Question: I am using the <URL> release v2. I'm trying to show 3 bars, with data taken from the database.
Unfortunately, instead of seeing 3 bars with their data, viewing them with the same result. See the screenshot. Thanks for your help.
'''
int [] x = {1,2,3};
Cursor c = db.rawQuery(sql, null);
int count = c.getCount();
float value1 ;
float value2 ;
float value3 ;
String[] mesi = new String[count];
for(int n=0; n<count; n++) {
c.moveToNext();
mesi[n]= c.getString(0);
value1 = c.getFloat(1);
value2 = c.getFloat(2);
value3 = c.getFloat(3);
ArrayList<String> xVals = new ArrayList<String>();
for (int i = 0; i <x.length; i++) {
xVals.add(x.length + " " + mChart.getUnit());
}
ArrayList<BarEntry> yVals1 = new ArrayList<BarEntry>();
ArrayList<BarEntry> yVals2 = new ArrayList<BarEntry>();
ArrayList<BarEntry> yVals3 = new ArrayList<BarEntry>();
for (int i = 0; i < x.length; i++) {
yVals1.add(new BarEntry(value1, i));
}
for (int i = 0; i < x.length; i++) {
yVals2.add(new BarEntry(value2, i));
}
for (int i = 0; i < x.length; i++) {
yVals3.add(new BarEntry(value3, i));
}
// create 3 datasets with different types
BarDataSet set1 = new BarDataSet(yVals1, "Company A");
set1.setColor(Color.rgb(104, 241, 175));
BarDataSet set2 = new BarDataSet(yVals2, "Company B");
set2.setColor(Color.rgb(164, 228, 251));
BarDataSet set3 = new BarDataSet(yVals3, "Company C");
set3.setColor(Color.rgb(242, 247, 158));
ArrayList<BarDataSet> dataSets = new ArrayList<BarDataSet>();
dataSets.add(set1);
dataSets.add(set2);
dataSets.add(set3);
BarData data = new BarData(xVals, dataSets);
// add space between the dataset groups in percent of bar-width
data.setGroupSpace(0);
mChart.setData(data);
mChart.invalidate();
}
c.close();
db.close();
}
'''
the result
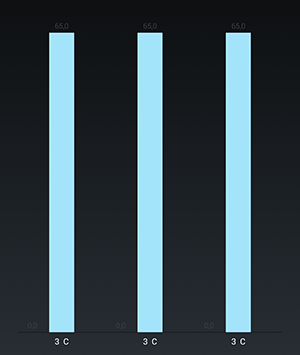
Answer: Did you make a logcat output of the values the chart should display?
Maybe they are not stored correctly in the database.
Your code seems correct to me.
You could also test it by simply providing a predefined value like e.g. 50 for all bars and see if it is plotted correctly.
To change the color call:
'BarDataSet.setColor(...);'
: There is now a very detailed tutorial on how to create grouped 'BarCharts' available on the official GitHub page of the library, based on release v3.0.0: <URL>